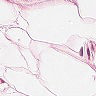
Metastatic tissue present: no